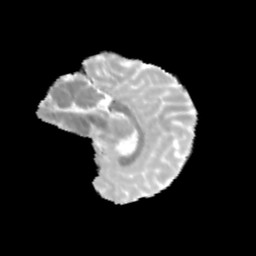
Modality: MD
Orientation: sagittal
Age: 13
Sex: female
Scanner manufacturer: siemens
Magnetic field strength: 3 T
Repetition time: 3.8 s
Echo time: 0.07 s